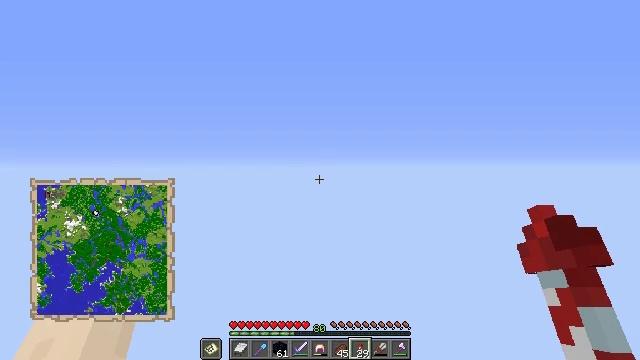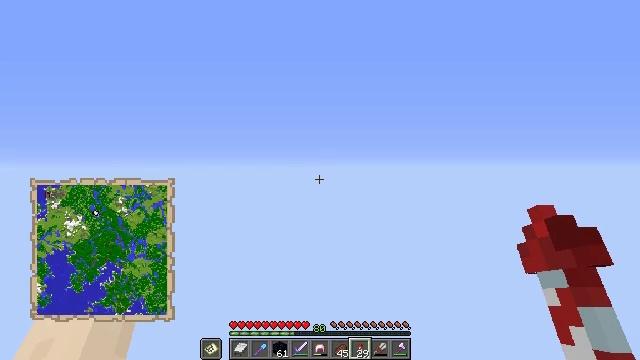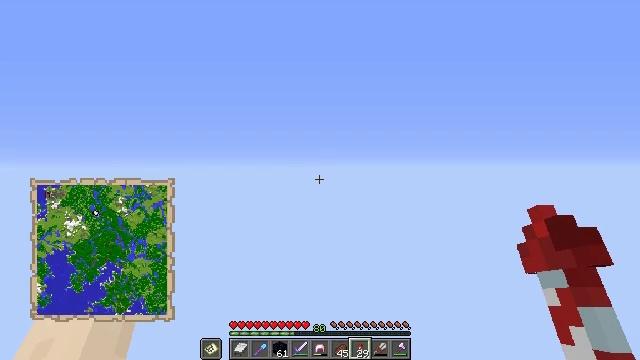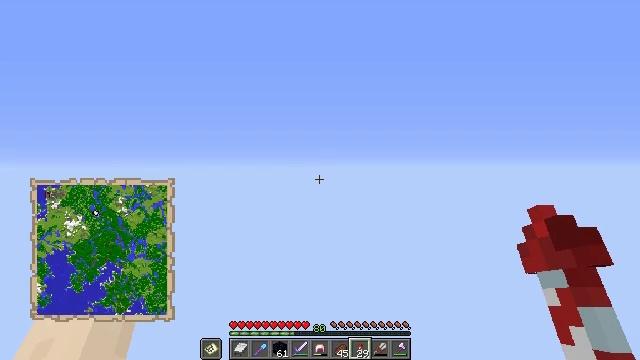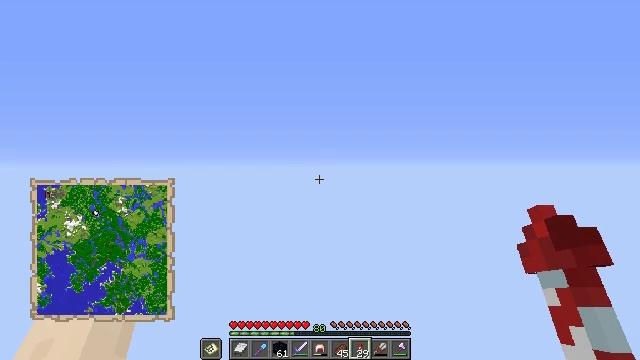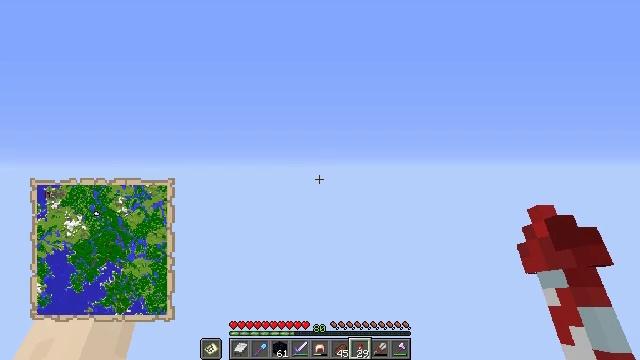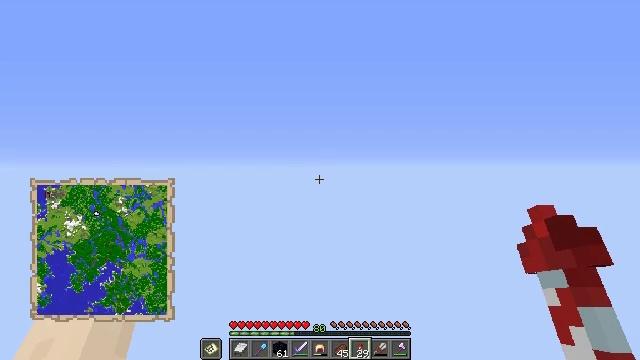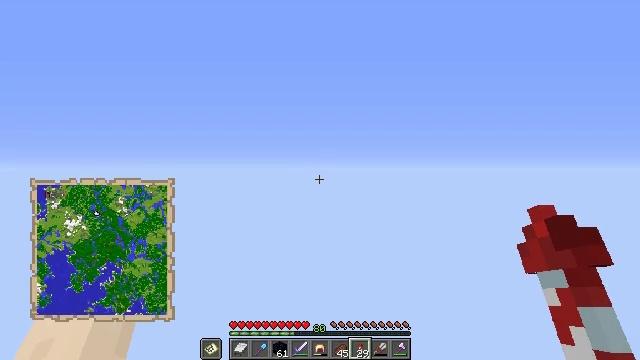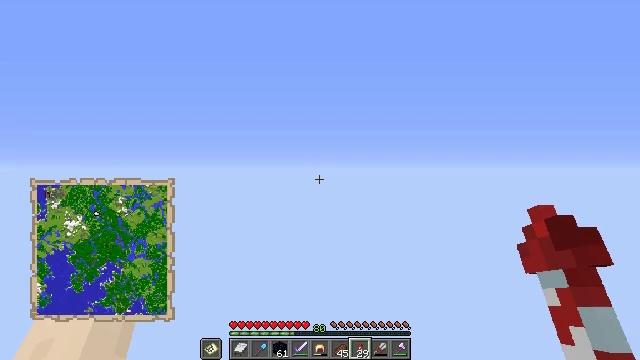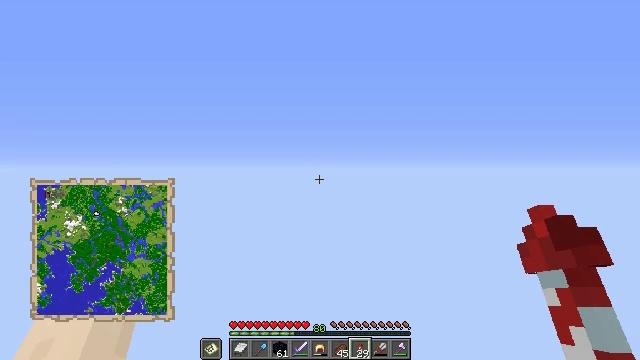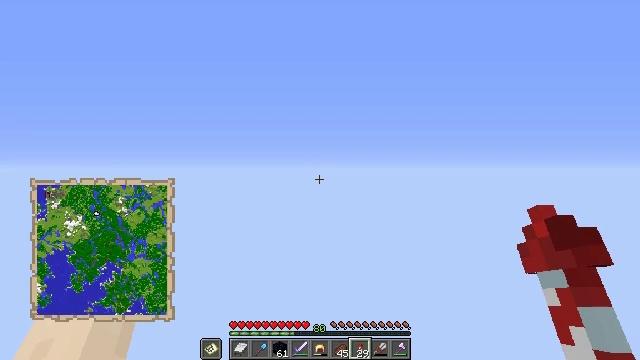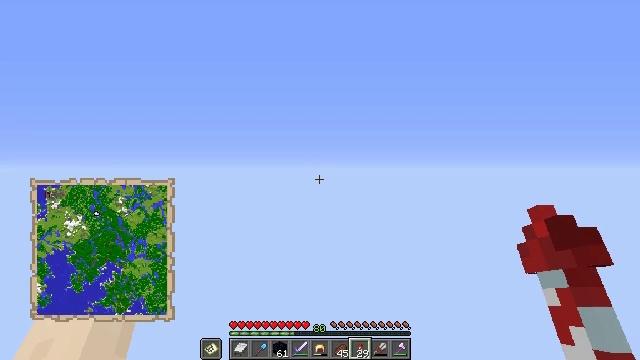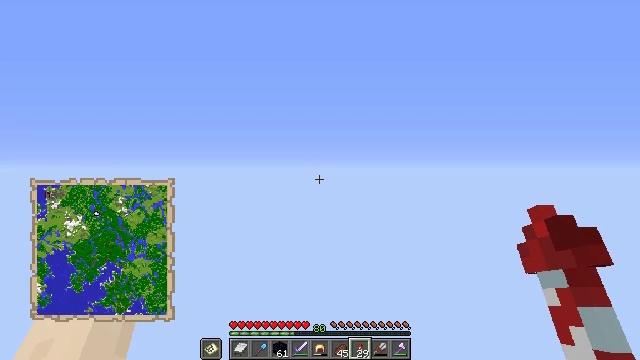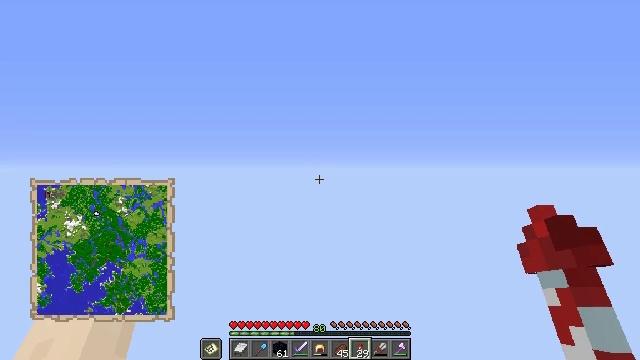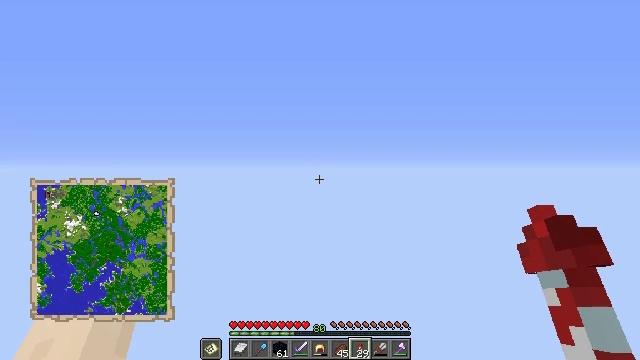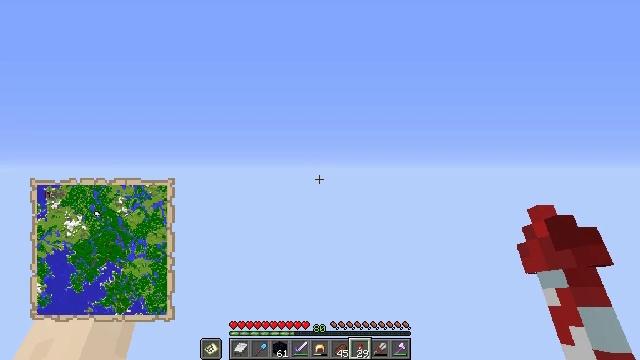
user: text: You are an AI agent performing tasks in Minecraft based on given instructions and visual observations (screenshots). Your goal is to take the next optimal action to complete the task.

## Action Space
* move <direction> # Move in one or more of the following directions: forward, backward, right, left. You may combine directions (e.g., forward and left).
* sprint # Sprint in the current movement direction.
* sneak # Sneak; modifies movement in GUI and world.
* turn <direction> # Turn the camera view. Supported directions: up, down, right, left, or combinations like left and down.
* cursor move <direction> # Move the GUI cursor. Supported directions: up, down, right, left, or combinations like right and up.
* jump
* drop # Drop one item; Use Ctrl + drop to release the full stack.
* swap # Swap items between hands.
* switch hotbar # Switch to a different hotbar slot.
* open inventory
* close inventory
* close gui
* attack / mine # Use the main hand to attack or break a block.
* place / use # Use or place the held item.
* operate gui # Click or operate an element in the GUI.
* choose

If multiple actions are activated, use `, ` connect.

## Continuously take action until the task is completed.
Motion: motion action
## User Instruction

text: Mine the bell from its post.
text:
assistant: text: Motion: no_op
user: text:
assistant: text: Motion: no_op
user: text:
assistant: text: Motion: no_op
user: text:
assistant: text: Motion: no_op
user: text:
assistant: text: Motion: no_op
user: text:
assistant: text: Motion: no_op
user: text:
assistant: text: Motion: no_op
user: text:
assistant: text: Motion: no_op
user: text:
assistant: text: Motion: no_op
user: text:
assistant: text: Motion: no_op
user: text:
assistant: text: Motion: no_op
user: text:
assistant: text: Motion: no_op
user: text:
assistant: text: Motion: no_op
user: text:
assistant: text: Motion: no_op
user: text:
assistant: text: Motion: no_op
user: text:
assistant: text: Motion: no_op
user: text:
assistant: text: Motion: no_op
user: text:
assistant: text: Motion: no_op
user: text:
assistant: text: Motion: no_op
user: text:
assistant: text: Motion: no_op
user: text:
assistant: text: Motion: no_op
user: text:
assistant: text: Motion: no_op
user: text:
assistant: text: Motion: no_op
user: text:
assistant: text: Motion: no_op
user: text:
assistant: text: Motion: no_op
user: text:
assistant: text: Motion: no_op
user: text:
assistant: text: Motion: no_op
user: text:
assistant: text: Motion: no_op
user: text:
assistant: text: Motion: no_op
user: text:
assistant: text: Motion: no_op